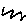
Label: zigzag